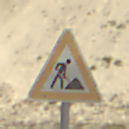
Verkehrszeichen: Arbeitsstelle
Umgebung: Outdoor, Beach
Tageszeit: Midday
Wetter: PartlyCloudy
Licht: Natural
Jahreszeit: NotSpecified
Kontrast: HighContrast